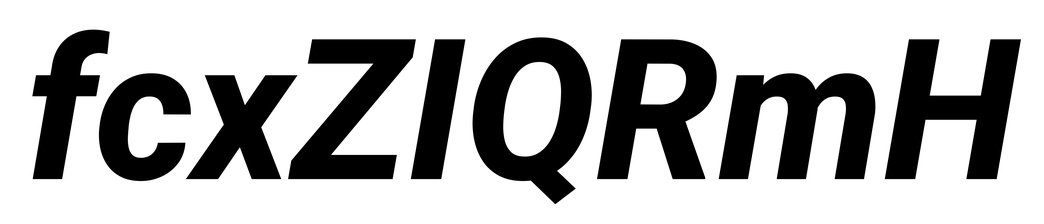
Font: Roboto-Italic_ExtraBold_Italic